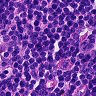
Metastatic tissue present: no